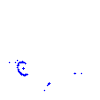
Particle: proton